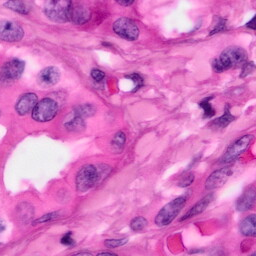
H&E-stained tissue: Pancreatic